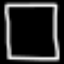
Label: square